Field crop: tomato
Growth stage: 1
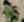
Species: solanum